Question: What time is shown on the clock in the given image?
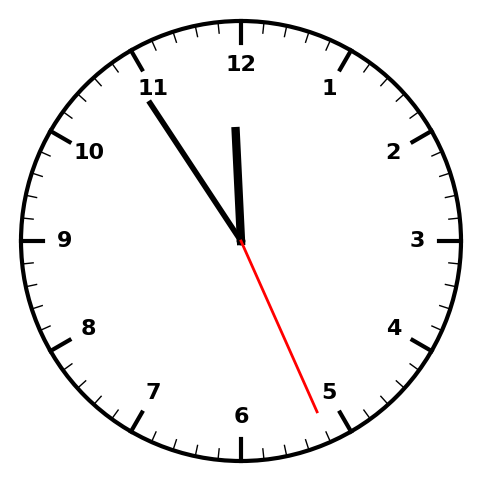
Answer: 11:54:26